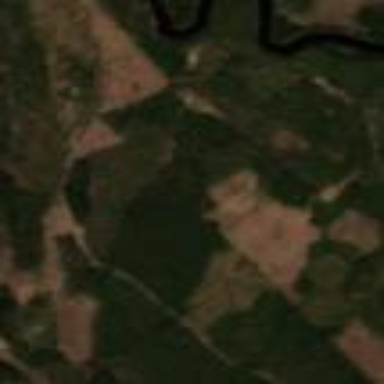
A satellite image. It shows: Mixed leaf woodland.